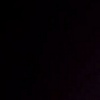
Label: space